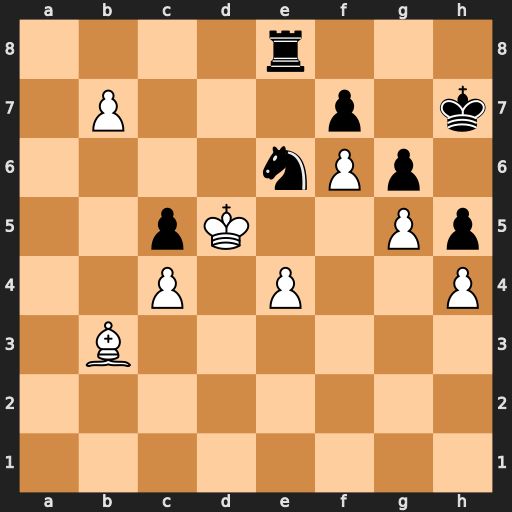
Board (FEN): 4r3/1P3p1k/4nPp1/2pK2Pp/2P1P2P/1B6/8/8
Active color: w
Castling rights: -
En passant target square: -
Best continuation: Ba4 Rb8 Kc6 Nd8+ Kc7 Nxb7 Kxb8